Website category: book
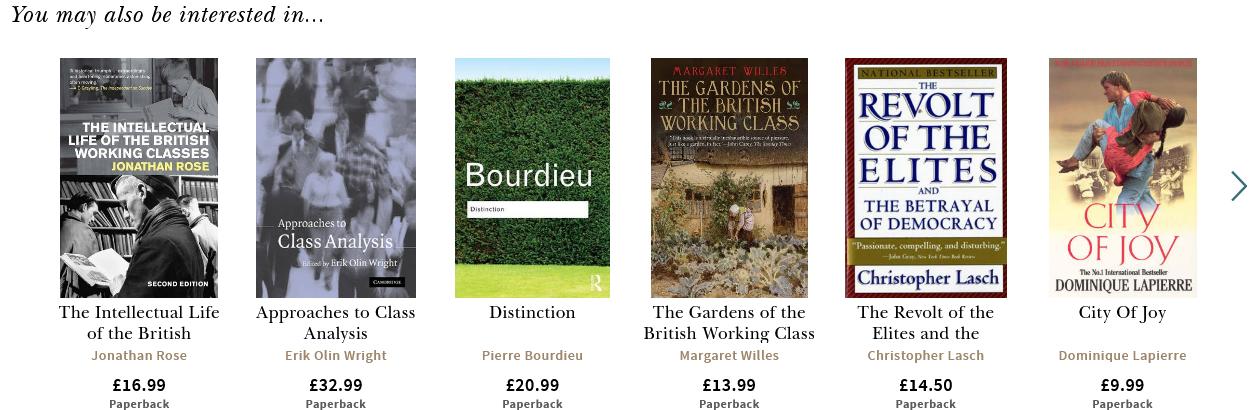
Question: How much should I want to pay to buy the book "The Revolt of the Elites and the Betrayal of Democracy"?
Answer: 14.50

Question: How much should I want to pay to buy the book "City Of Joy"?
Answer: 9.99

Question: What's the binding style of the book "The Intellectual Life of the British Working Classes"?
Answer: Paperback

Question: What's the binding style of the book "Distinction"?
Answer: Paperback

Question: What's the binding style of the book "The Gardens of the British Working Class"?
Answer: Paperback

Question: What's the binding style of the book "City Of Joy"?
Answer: Paperback

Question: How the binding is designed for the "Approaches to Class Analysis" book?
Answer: Paperback

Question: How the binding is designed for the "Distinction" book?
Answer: Paperback

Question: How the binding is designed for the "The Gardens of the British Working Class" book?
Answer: Paperback

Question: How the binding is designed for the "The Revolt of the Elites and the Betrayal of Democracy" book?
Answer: Paperback

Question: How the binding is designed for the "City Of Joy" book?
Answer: Paperback

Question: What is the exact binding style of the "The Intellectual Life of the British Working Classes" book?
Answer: Paperback

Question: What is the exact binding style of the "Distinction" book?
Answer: Paperback

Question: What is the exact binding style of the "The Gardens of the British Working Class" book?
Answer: Paperback

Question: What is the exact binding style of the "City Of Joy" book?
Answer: Paperback

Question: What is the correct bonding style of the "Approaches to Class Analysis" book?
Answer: Paperback

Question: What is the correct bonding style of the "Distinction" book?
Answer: Paperback

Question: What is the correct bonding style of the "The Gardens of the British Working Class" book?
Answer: Paperback

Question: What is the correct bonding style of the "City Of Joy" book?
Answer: Paperback

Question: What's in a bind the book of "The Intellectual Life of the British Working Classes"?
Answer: Paperback

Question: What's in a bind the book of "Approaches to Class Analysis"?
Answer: Paperback

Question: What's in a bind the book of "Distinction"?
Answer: Paperback

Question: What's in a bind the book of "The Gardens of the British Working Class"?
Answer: Paperback

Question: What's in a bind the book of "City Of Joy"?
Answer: Paperback

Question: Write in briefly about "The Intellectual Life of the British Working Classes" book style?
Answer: Paperback

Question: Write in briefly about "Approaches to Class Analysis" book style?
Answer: Paperback

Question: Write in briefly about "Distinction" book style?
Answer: Paperback

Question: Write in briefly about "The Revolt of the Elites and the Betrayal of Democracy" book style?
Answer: Paperback

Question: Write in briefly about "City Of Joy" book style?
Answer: Paperback

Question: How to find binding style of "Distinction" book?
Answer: Paperback

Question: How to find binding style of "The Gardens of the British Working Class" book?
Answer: Paperback

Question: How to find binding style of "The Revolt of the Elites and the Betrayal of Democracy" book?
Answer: Paperback

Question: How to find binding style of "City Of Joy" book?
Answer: Paperback